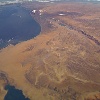
Label: land